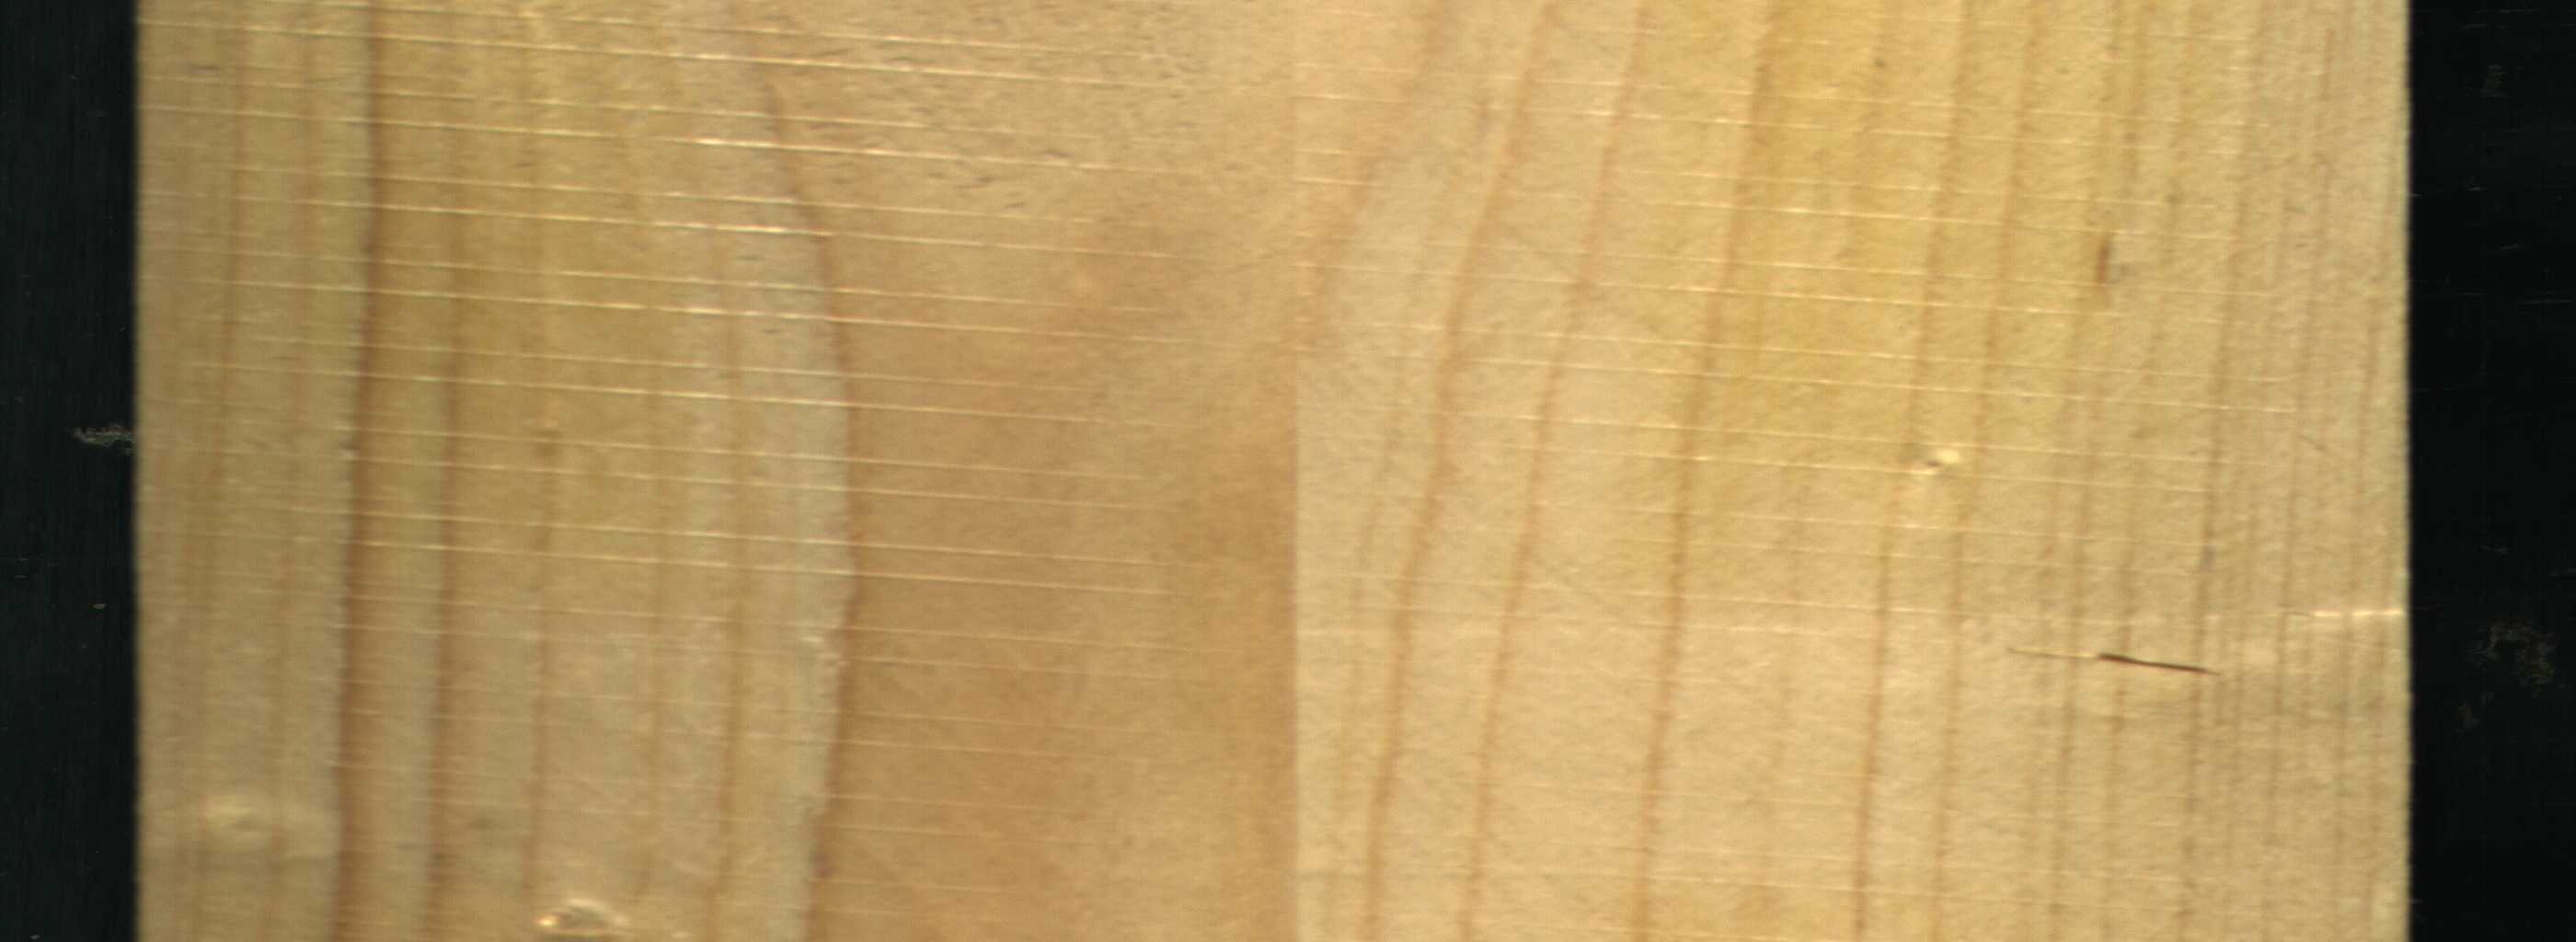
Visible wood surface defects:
Live_Knot